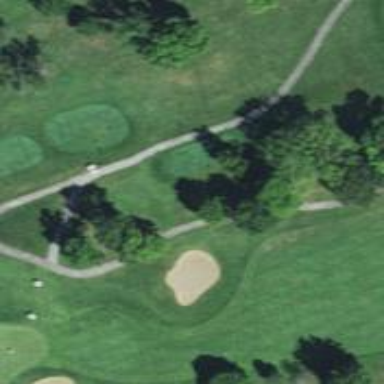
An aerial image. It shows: Path for both road and golf.